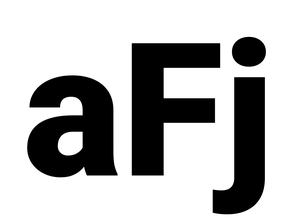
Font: Roboto_Black